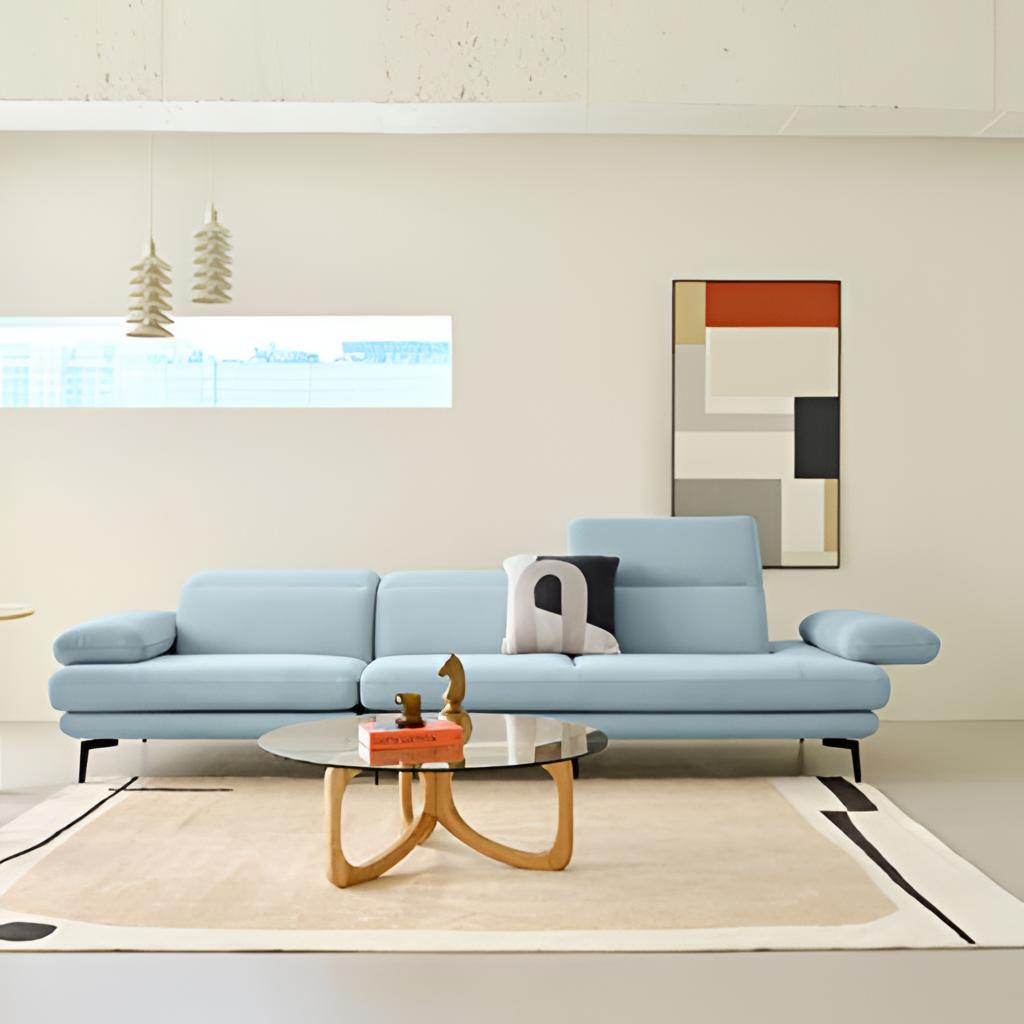
blue leather sofa, living room, tile flooring, modern, paint wallpaper, with solid pattern